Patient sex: M
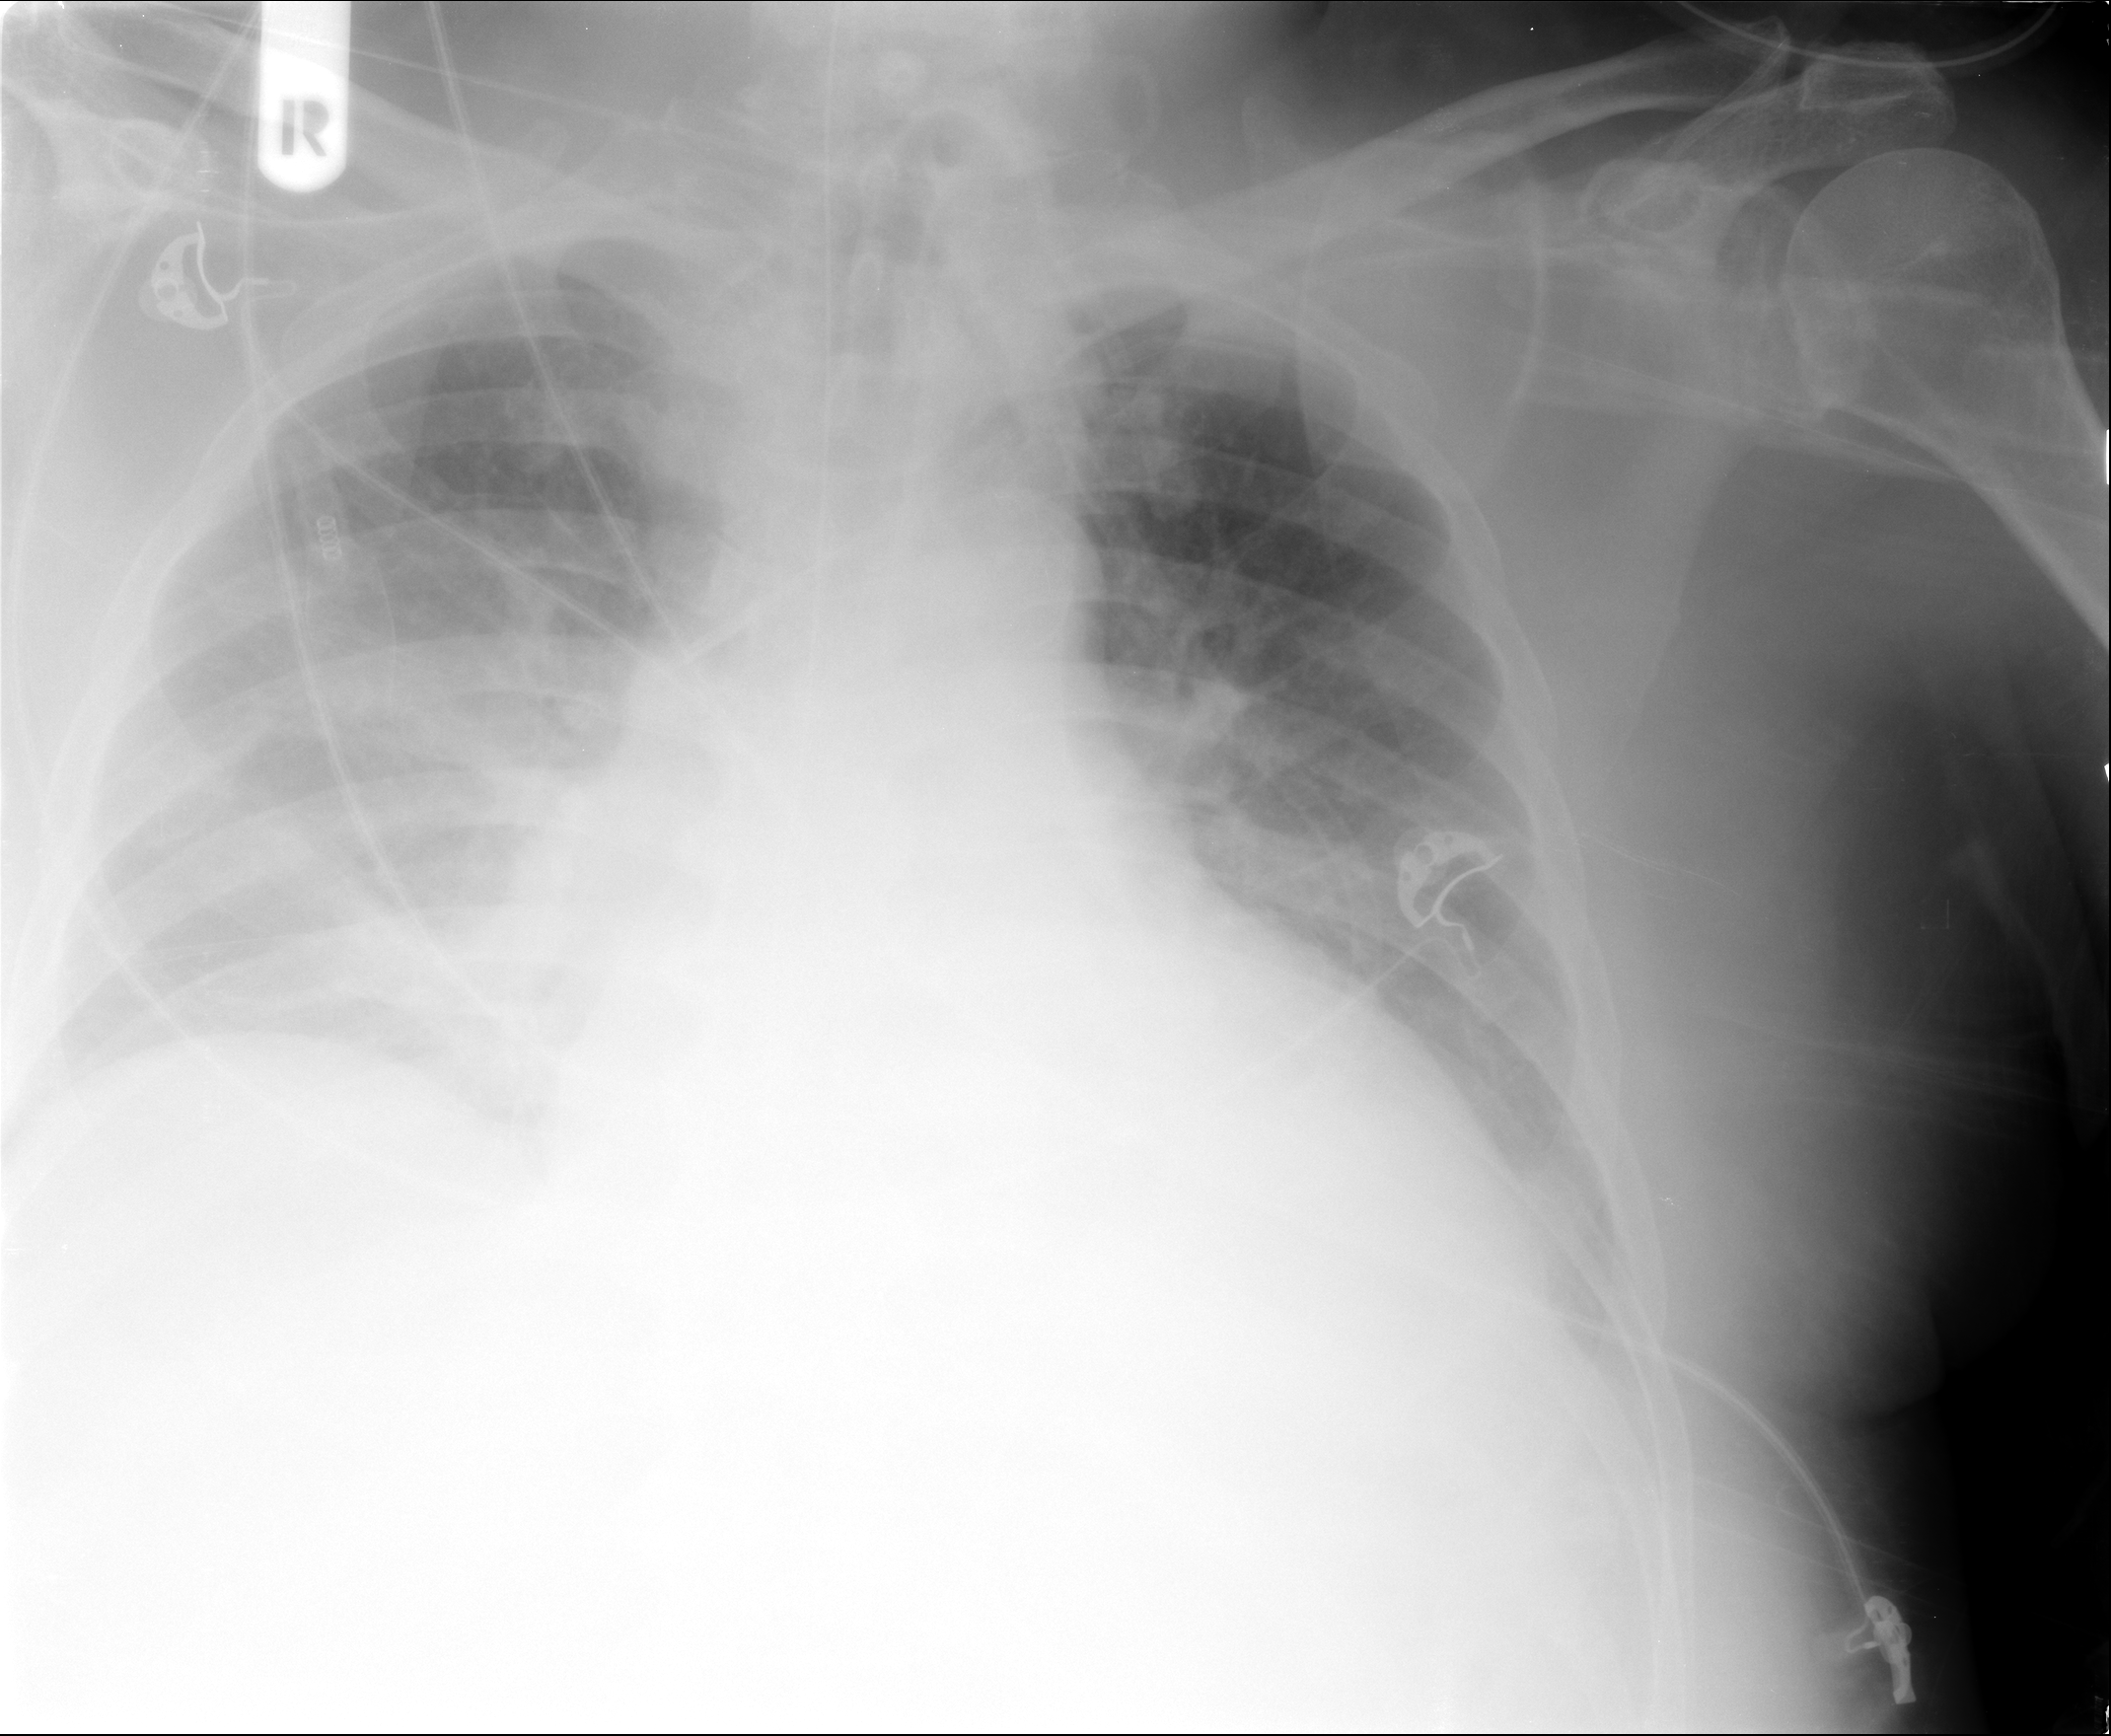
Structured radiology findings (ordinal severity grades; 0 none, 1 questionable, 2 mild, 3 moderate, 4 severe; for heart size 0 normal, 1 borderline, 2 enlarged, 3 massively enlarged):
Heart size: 2
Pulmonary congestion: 2
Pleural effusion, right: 3
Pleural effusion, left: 2
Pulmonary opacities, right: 2
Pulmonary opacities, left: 2
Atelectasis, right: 3
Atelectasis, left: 2